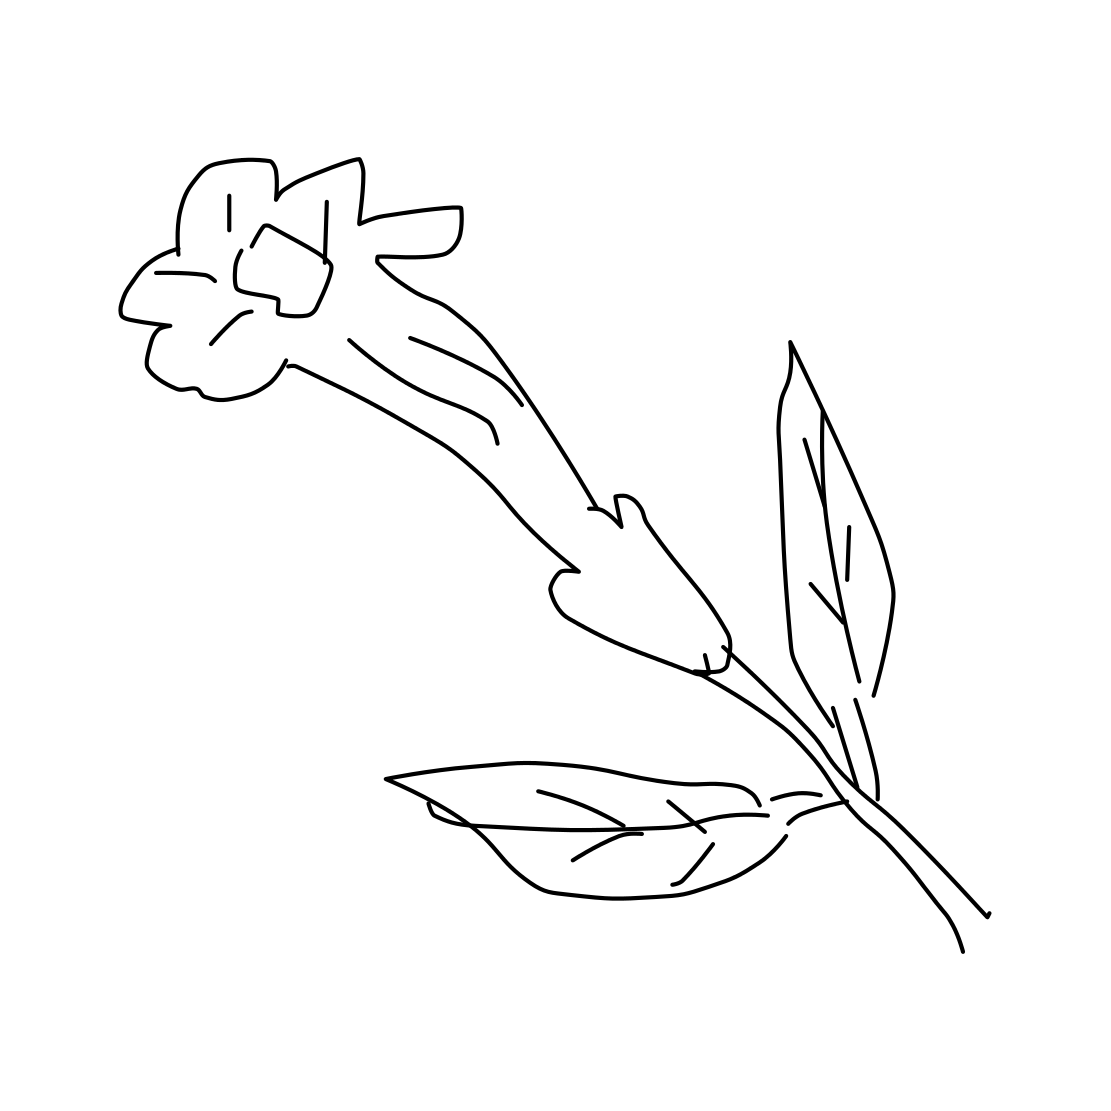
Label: flower with stem